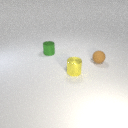
small yellow metal cylinder in front of small green metal cylinder